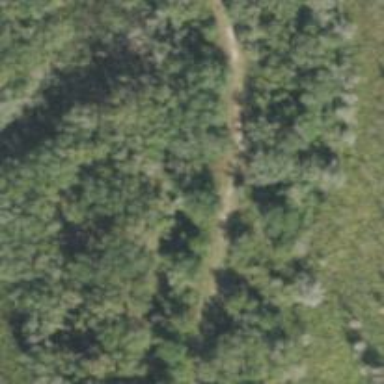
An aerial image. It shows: Path.